Current action and preconditions to check: path_clear

Your task: For each precondition in the list above, predict whether it will hold at this action.

Consider the current scene as observed from the mobile robot's camera, and analyze the predicted future states of all dynamic agents (e.g., people, animals, vehicles, or any moving entities) within the NEXT SECOND.

IMPORTANT: Only answer "very likely" if you are absolutely certain—based on strong, clear evidence—that a dynamic agent will violate the precondition in the predicted future state. Do NOT answer "very likely" for unlikely, ambiguous, or low-probability risks.

Ask yourself for each precondition: Is there a high probability, with clear and convincing evidence, that the predicted future states of any dynamic agent will interfere with the predicted future state of the currently executing action within the NEXT SECOND, causing that precondition to fail?

Assess the risk level based on these predictions. Use "likely" or "very likely" if motions create a clear risk of interference.

Use "neutral" or "improbable" if agents are nearby but their predicted paths are clearly diverging or non-conflicting.

Failure Risk Categories: "very improbable", "improbable", "neutral", "likely", "very likely"

Answer Format: Output ONLY the probability_of_failure value from these categories: "very improbable", "improbable", "neutral", "likely", "very likely"

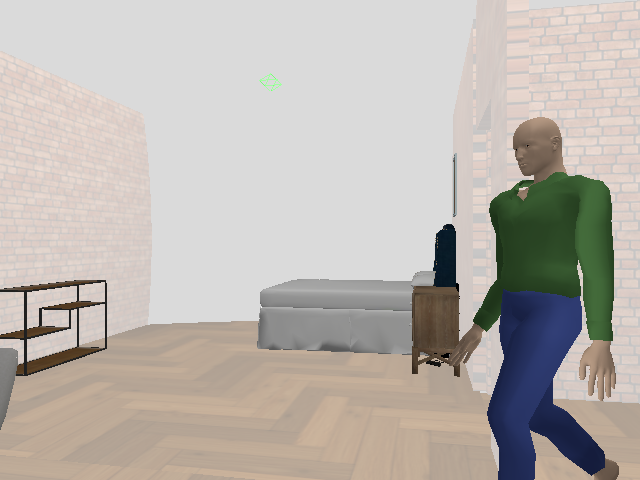

Answer: likely